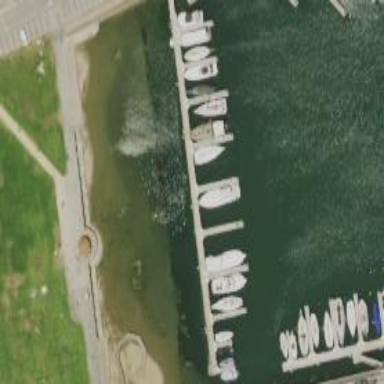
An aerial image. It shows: Man-made pier.